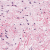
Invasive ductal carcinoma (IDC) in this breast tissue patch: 0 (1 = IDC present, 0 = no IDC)